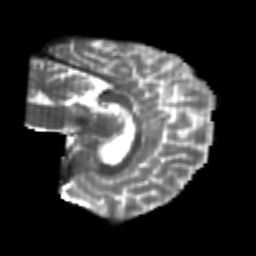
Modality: T2w
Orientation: sagittal
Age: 22
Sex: female
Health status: healthy
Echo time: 0.074 s